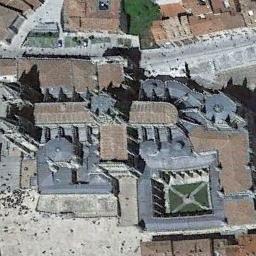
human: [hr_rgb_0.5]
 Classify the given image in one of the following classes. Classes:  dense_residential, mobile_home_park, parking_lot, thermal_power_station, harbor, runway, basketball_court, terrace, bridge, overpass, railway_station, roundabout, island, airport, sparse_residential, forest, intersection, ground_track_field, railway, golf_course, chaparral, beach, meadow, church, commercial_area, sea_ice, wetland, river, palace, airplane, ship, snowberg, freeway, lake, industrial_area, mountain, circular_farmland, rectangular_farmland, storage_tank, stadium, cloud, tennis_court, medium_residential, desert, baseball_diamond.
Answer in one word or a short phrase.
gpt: church